Interaction volume radius: 10 \u00c5
Interaction volume height: 10 \u00c5
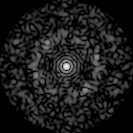
Disorder parameter: 0.8338